Field crop: maize
Growth stage: 2
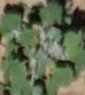
Species: chenopodium